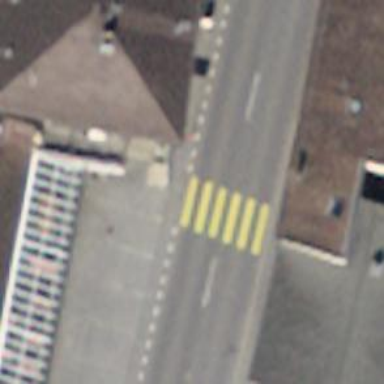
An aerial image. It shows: Zebra crossing on the road.